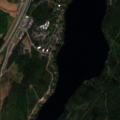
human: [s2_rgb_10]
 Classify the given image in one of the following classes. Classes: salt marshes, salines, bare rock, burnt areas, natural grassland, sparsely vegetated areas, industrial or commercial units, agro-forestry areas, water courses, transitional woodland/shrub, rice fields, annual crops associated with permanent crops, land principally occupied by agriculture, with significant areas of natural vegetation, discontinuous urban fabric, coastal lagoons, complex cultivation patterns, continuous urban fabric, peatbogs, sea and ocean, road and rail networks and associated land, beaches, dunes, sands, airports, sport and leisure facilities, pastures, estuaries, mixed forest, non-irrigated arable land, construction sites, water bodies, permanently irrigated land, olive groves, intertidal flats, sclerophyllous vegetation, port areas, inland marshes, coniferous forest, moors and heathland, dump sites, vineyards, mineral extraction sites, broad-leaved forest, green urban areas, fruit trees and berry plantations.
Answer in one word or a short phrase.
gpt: discontinuous urban fabric, non-irrigated arable land, coniferous forest, mixed forest, water bodies